Question: Okay, so i'm working on my final project for VB.net II. I'm created a project for a hotel stay situation and I have everything working perfectly. I need help however on adding something to it.
I have it to where either your a new guest/customer or a returning. If your new, when you submit the form, it adds the customers information to the database. My Access database has 2 tables: and .
Now, the primary key in both of them is a field called: and they have a relationship tied together in the database itself.
Fields of the include: , , , , and
Fields of the include: , , , and
Here is an image of my main form:
When they click total for stay, here is the code that goes through with it
'''
Private Sub TotalForStayBtn_Click(ByVal sender As System.Object, ByVal e As System.EventArgs) Handles TotalForStayBtn.Click
ErrorChecking() 'Sub routine that checks for errors
If YourGood = True Then 'Only good if you pass the error check
'''''''''''''''''''''''''''''''''''''''''''''''''''''''''''''''''''''''''''
''''''''''''''''ADDING CUSTOMER INFORMATION TO THE DATABASE''''''''''''''''
'''''''''''''''''''''''''''''''''''''''''''''''''''''''''''''''''''''''''''
If ExistingCustomer = False Then
Try
myconnection.Open()
Dim str As String
str = "SELECT * FROM Customer WHERE CustomerTagNumber='" & CustomerTagNumbertxt.Text & "'"
Dim cmd As OleDbCommand = New OleDbCommand(str, myconnection)
dr = cmd.ExecuteReader
If dr.Read Then
If MsgBox("That license plate tag number already exists. Are you an existing customer?", MsgBoxStyle.YesNo) = MsgBoxResult.Yes Then
ReturningCustomerLookup.Show()
Me.Close()
ElseIf MsgBoxResult.No Then
MessageBox.Show("Please re-enter your own license plate tag number and verify that it is entered correctly.")
End If
Else
str = "INSERT INTO Customer (CustomerName, CustomerAddress, CustomerZip, CustomerTagNumber)" _
& " VALUES ('" & CustomerNametxt.Text & "','" _
& CustomerAddresstxt.Text & "','" _
& CustomerZipCodetxt.Text & "','" _
& CustomerTagNumbertxt.Text & "')"
cmd = New OleDbCommand(str, myconnection)
cmd.ExecuteNonQuery()
MessageBox.Show("Your information has been successfully added to the database", "Successful")
'''''''CALCULATING THE TOTAL'''''''
CalculateTotal()
'''''END CALCULATING THE TOTAL'''''
'''''''ADDING DATES INFO TO DATABASE'''''''
**CustomerStaysInsertion()**
'''''END ADDING DATES INFO TO DATABASE'''''
End If
Catch ex As Exception
MessageBox.Show("There was an error inserting your information into the database" _
& vbCrLf & vbCrLf & "Original Error: " & ex.ToString, _
"Error", MessageBoxButtons.OK, MessageBoxIcon.Error)
Finally
myconnection.Close()
End Try
'''''''''''''''''''''''''''''''''''''''''''''''''''''''''''''''''''''''''''
''''''''''''''END ADDING CUSTOMER INFORMATION TO THE DATABASE''''''''''''''
'''''''''''''''''''''''''''''''''''''''''''''''''''''''''''''''''''''''''''
Else
'''''''CALCULATING THE TOTAL'''''''
CalculateTotal()
'''''END CALCULATING THE TOTAL'''''
End If
End If
End Sub
'''
Now my problem is the information. It runs the subroutine and what I want it to do is use the information of the customer to grab the in the table and place that AS in the table along with the date that they check in and check out and the total number of days staying.
Basically, I need it to insert all of that information with the CustomerID that belongs to the customer that is currently staying at the hotel.
Additional info:
Names for some controls:
Date in - DateInPicker
Date out - DateOutPicker
Total Days - TotalDayslbl
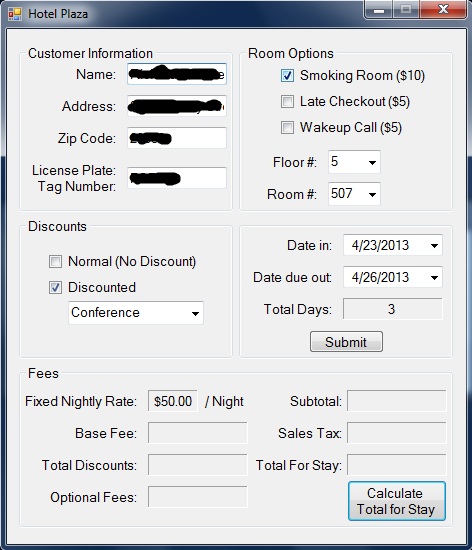
Answer: First, if it is not already set, you need to set the 'CustomerID' on the 'Customer' table to be an 'Autonumber', so its value is generated automatically for you.
Then, assuming that you don't have concurrent insert in your Customer table, you can grab the last inserted Autonumber executing the following OleDbCommand, just after the ExecuteNonQuery that inserts a new customer,
'''
cmd.ExecuteNonQuery()
cmd.CommandText = "SELECT @@IDENTITY"
Dim result = Convert.ToInt32(cmd.ExecuteScalar())
'''
then the variable 'result' should have the last inserted value in the column CustomerID of the Customer table.
Said that, please take advice to change the way you issue your sql commands to the database.
String concatenation is really a bad practice and should be avoided at all costs.
Just for example, what happen to your code if a Customer is called 'John O'Hara'? Notice the single quote? When you concatenate the string in the textbox your query text will result in an incorrect sql statement. But this is just a syntax error, worst is the <URL>
This is an example how to write the insert query (but it applies to every query where you need to use text typed by your 'malicious' users)
'''
str = "INSERT INTO Customer (CustomerName, CustomerAddress, CustomerZip, CustomerTagNumber)" _
& " VALUES (?,?,?,?)"
cmd = New OleDbCommand(str, myconnection)
cmd.Parameters.AddWithValue("@p1", CustomerNametxt.Text)
cmd.Parameters.AddWithValue("@p2", CustomerAddresstxt.Text)
cmd.Parameters.AddWithValue("@p3", CustomerZipCodetxt.Text)
cmd.Parameters.AddWithValue("@p4", CustomerTagNumbertxt.Text)
cmd.ExecuteNonQuery()
'''
In this way the problem of single quotes is resolved by the framework code and this avoid also the Sql Injection mess.
For the CustomerStays fields (datetime) use instead this
'''
Dim str As String
str = "INSERT INTO CustomerStays (CustomerID, CustomerDateIn, CustomerDateOut, TotalDays)" _
& " VALUES (?,?,?,?)"
Dim cmd As OleDbCommand = New OleDbCommand(str, myconnection)
cmd.Parameters.AddWithValue("@p1", result)
cmd.Parameters.AddWithValue("@p2", Convert.ToDateTime(DateInPicker.Value)
cmd.Parameters.AddWithValue("@p3", Convert.ToDateTime(DateOutPicker.Value)
cmd.Parameters.AddWithValue("@p4", TotalDayslbl.Text)
cmd.ExecuteNonQuery()
'''
And if TotalDays is numeric Convert.ToInt32(TotalDayslbl.Text).....